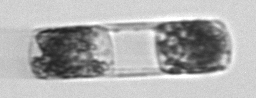
Label: Hemiaulus